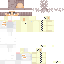
A male human skin with pale skin, wearing brown long hair dressed in a blue hoodie and black pants, featuring a closed mouth.